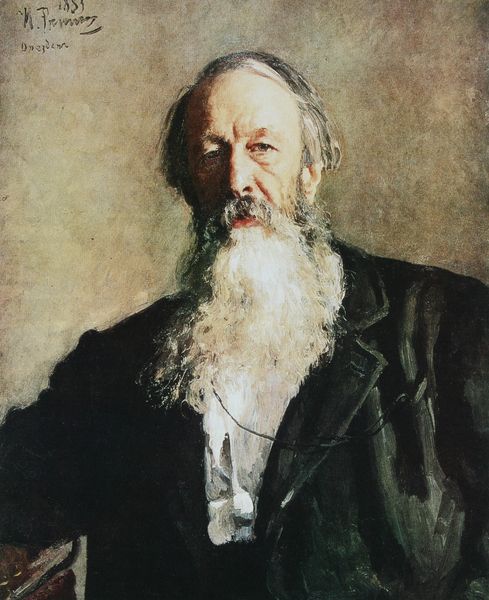
Titel: Porträt von Stasow
Künstler: Ilja Repin
Standort: St. Petersburg
Institution: Russisches Museum
Schlagwörter: dunkel, gemälde, hand, kopf, mann, schatten, weiß, grün, ocker, sitzen, braun, grau, hell, hintergrund, holz, licht, mund, nase, ohr, profil, schwarz, stirn, tisch, blick, rot, beige, alt, anzug, bart, hemd, jacke, schnurrbart, wand, arm, augen, falten, gesicht, kragen, vollbart, bildnis, herr, portrait, porträt, signatur, pastos, sonne, auge, haare, mantel, schnur, augenbrauen, frontal, lippen, potrait, scheitel, schulter, schultern, schrift, kommode, ansicht, man, alter mann, lehrer, datierung, russland, kette, frack, falte, ernst, brauen, sitzt, jackett, jahreszahl, schnauzbart, selbstporträt, weste, umriss, corinth, lovis corinth, offen, alter, greis, unterschrift, titel, künstler, brille, worte, wellig, schein, uhrkette, selbstportrait, schwart, schütter, weise, monokel, russisch, jackentasche, professor, rauschebart, kacke, sacko, repin, tolstoi, lehnt, monsieur, commode, ilija, urhkette, wirte, 1881, 3/4, 1851, ualt, mnkel, batf, eisß